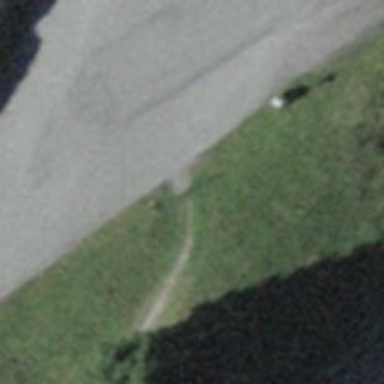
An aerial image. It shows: Footway with gravel surface.